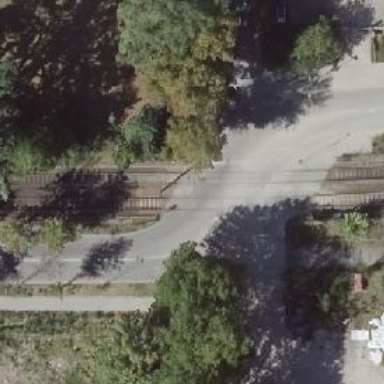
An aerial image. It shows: Tram level crossing with stop sign on the road.